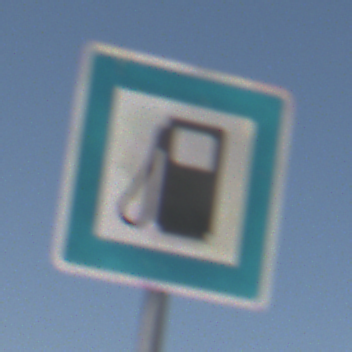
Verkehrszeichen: Tankstelle
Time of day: Midday
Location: Outdoor (Nature)
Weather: Clear
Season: NotSpecified
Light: Natural